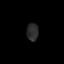
Tissue: lung
Cell type: Epithelial cells
Senescence score: 0.2429
Nuclear area (px): 202
Mean DAPI intensity: 42.866